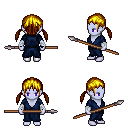
a pixel art fantasy rpg character, female body template, dark elf, purple skin, blue robe, teal pants, blonde twin-tailed hairstyle, white cloth bandages, spear, four views (front, back, left, right), 2x2 character sprite sheet, small pixel art, hard edges, no anti-aliasing